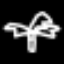
Label: palm tree